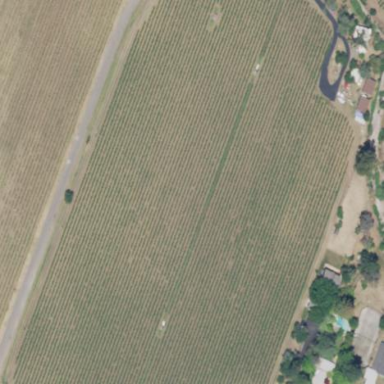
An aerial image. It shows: Vineyard with grape crops.